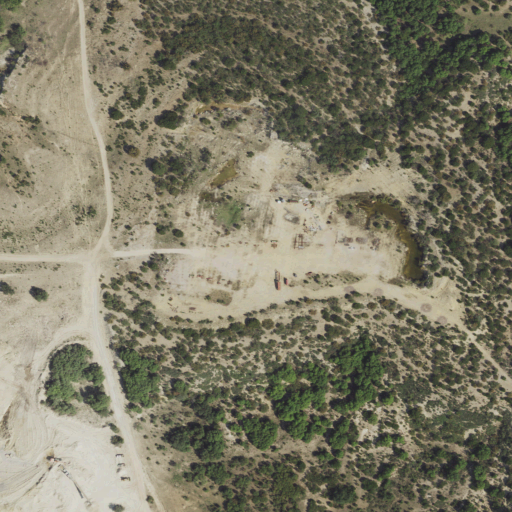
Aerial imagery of mountain in Texas named Eagle Mountain containing shrub, barren land, grassland, and low intensity development